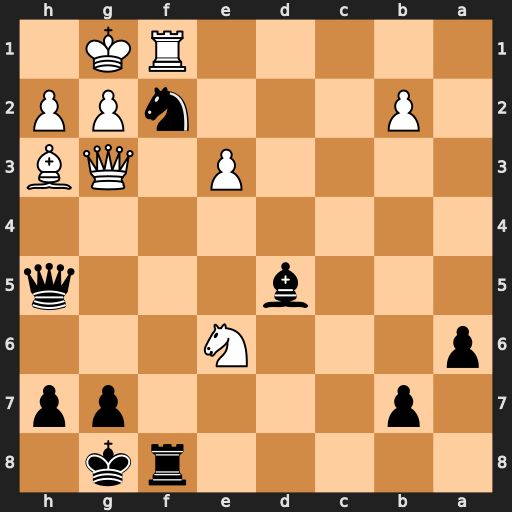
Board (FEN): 5rk1/1p4pp/p3N3/3b3q/8/4P1QB/1P3nPP/5RK1
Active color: b
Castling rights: -
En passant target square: -
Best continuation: Nxh3+ Qxh3 Rxf1+